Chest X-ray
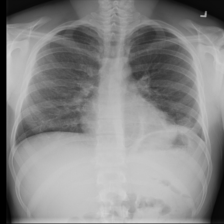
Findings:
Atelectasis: negative
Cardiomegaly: negative
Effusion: negative
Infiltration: negative
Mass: positive
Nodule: negative
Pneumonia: negative
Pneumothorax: negative
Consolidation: positive
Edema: negative
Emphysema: negative
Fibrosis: negative
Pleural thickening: negative
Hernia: negative